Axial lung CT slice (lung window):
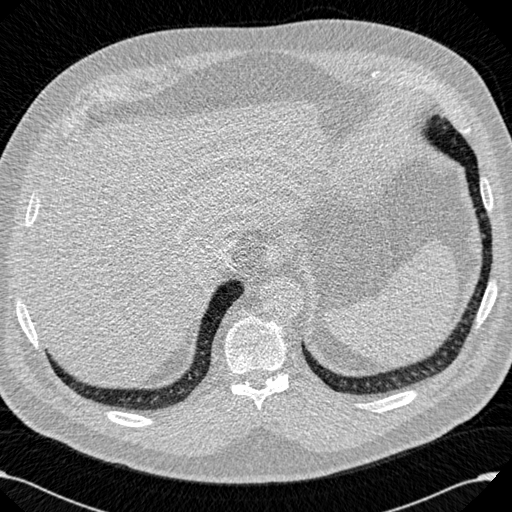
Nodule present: no